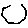
Label: hexagon